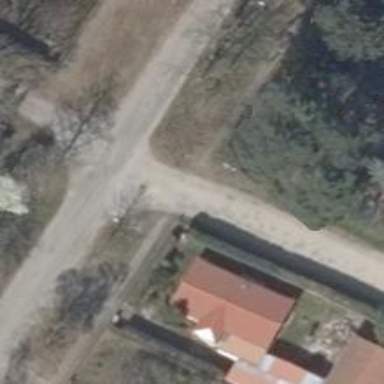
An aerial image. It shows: Unmarked road crossing.